Question: I am developing an app which uses tabs. I want to customize tab look.I want to remove a small line appears under tabs,not the fading line. I tried many methods of TabHost but could not get rid of it.I think,it is simple but i just can't find the way.
I checked this links:
<URL>
<URL>
But this explains to remove fading line,which i don't need.
I want to remove the line in red circle in image.How can I do that?

Any help appriciated.
My xml file is:
'''
<?xml version="1.0" encoding="utf-8"?>
<TabHost xmlns:android="http://schemas.android.com/apk/res/android"
android:id="@android:id/tabhost" android:layout_width="fill_parent"
android:layout_height="fill_parent" android:background="#FFFFFF"
android:fadingEdge="none" android:fadeScrollbars="false"
>
<LinearLayout android:orientation="vertical"
android:layout_width="fill_parent" android:layout_height="wrap_content"
android:padding="5dp">
<ImageView
android:layout_width="fill_parent"
android:layout_height="wrap_content"
android:src="@drawable/title"
/>
<View
android:layout_width="fill_parent"
android:layout_height="5dip"
/>
<View
android:layout_width="fill_parent"
android:layout_height="2dip"
android:background="#9deafa"
android:paddingLeft="5dip"
android:paddingRight="5dip"
/>
<View
android:layout_width="fill_parent"
android:layout_height="5dip"
/>
<TabWidget android:id="@android:id/tabs"
android:layout_width="fill_parent"
android:layout_height="wrap_content" />
<FrameLayout android:id="@android:id/tabcontent"
android:layout_width="fill_parent"
android:layout_height="wrap_content"
android:padding="5dp" />
</LinearLayout>
</TabHost>
'''
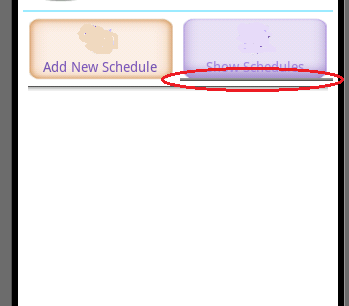
Answer: I didn't find a way around to get it working in android 2.1.so finally I converted project to android 2.2 and now got rid of that little black line using:
'''
tabHost.getTabWidget().setStripEnabled(false);
'''